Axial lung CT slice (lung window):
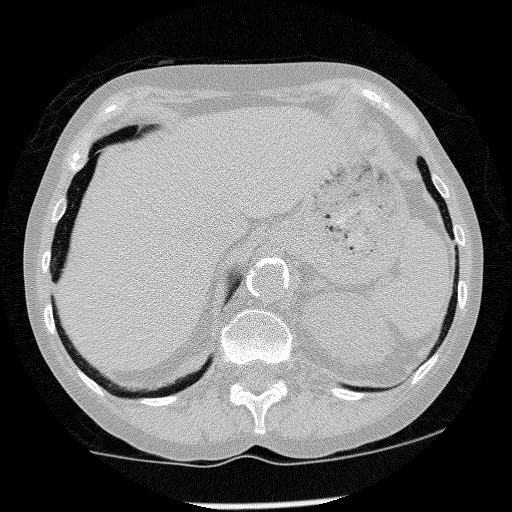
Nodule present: no